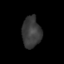
Tissue: skin
Cell type: Epithelial cells
Senescence score: 0.2673
Nuclear area (px): 567
Mean DAPI intensity: 58.347